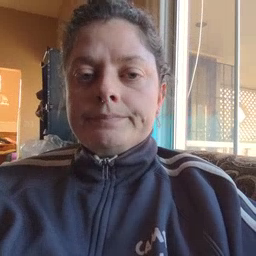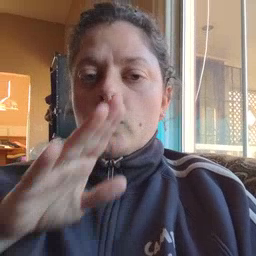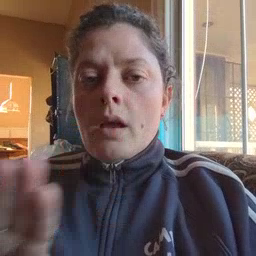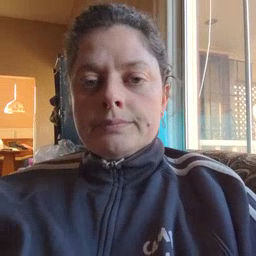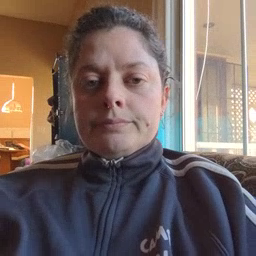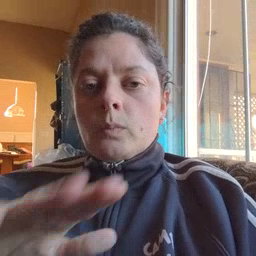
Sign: quiet